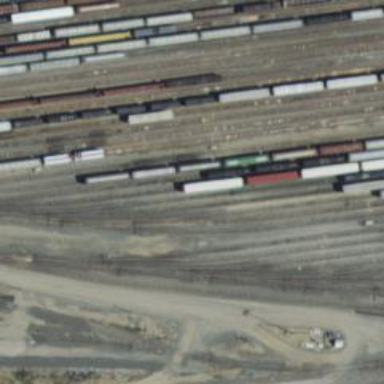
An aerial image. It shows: Railway yard used for servicing trains.